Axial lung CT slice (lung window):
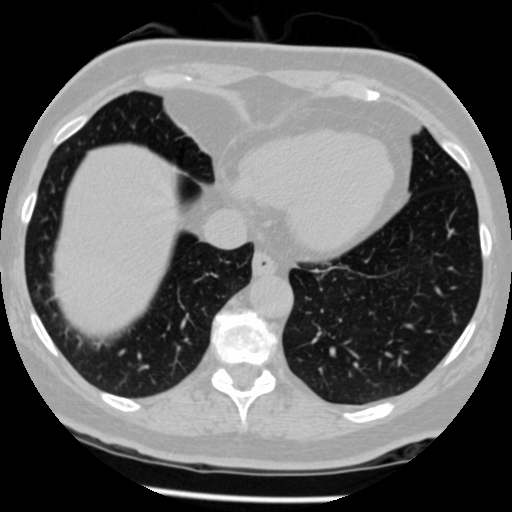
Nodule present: no